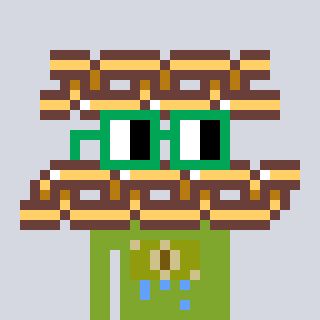
a pixel art character with square green glasses, a chain-shaped head and a slimegreen-colored body on a cool background